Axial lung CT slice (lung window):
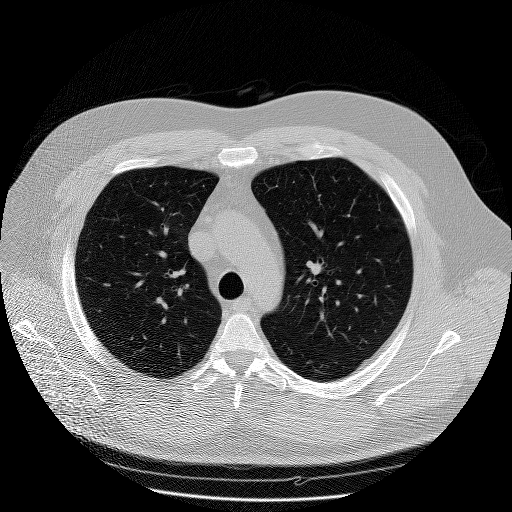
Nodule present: no